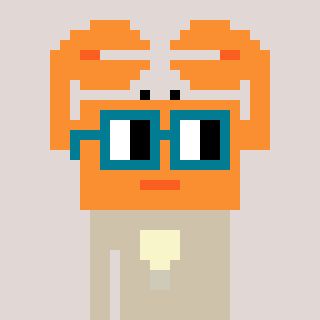
a pixel art character with square dark green glasses, a crab-shaped head and a bege-colored body on a warm background